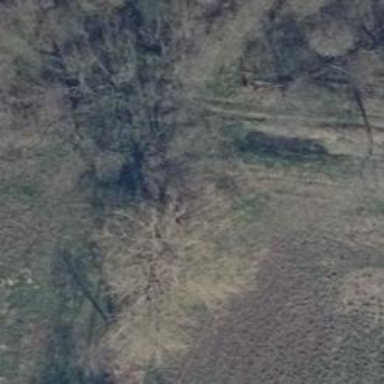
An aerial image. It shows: Row of trees in natural setting.